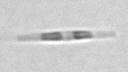
Label: pennate